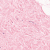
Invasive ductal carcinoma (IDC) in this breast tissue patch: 0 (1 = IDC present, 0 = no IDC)